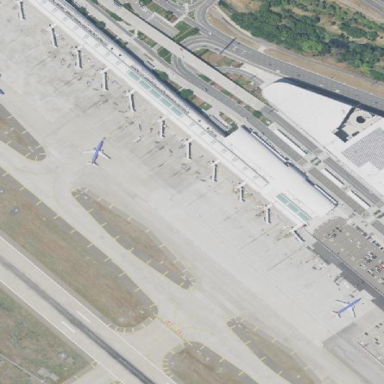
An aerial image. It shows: Terminal building at airport.